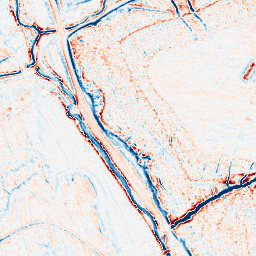
Category: edge_preserving
Decomposition family: anisotropic_diffusion
Decomposition parameters: iterations: 10
kappa: 10
gamma: 0.2
Upsampling method: quadratic
Upsampling parameters: scale: 8
Upsampling scale: 8